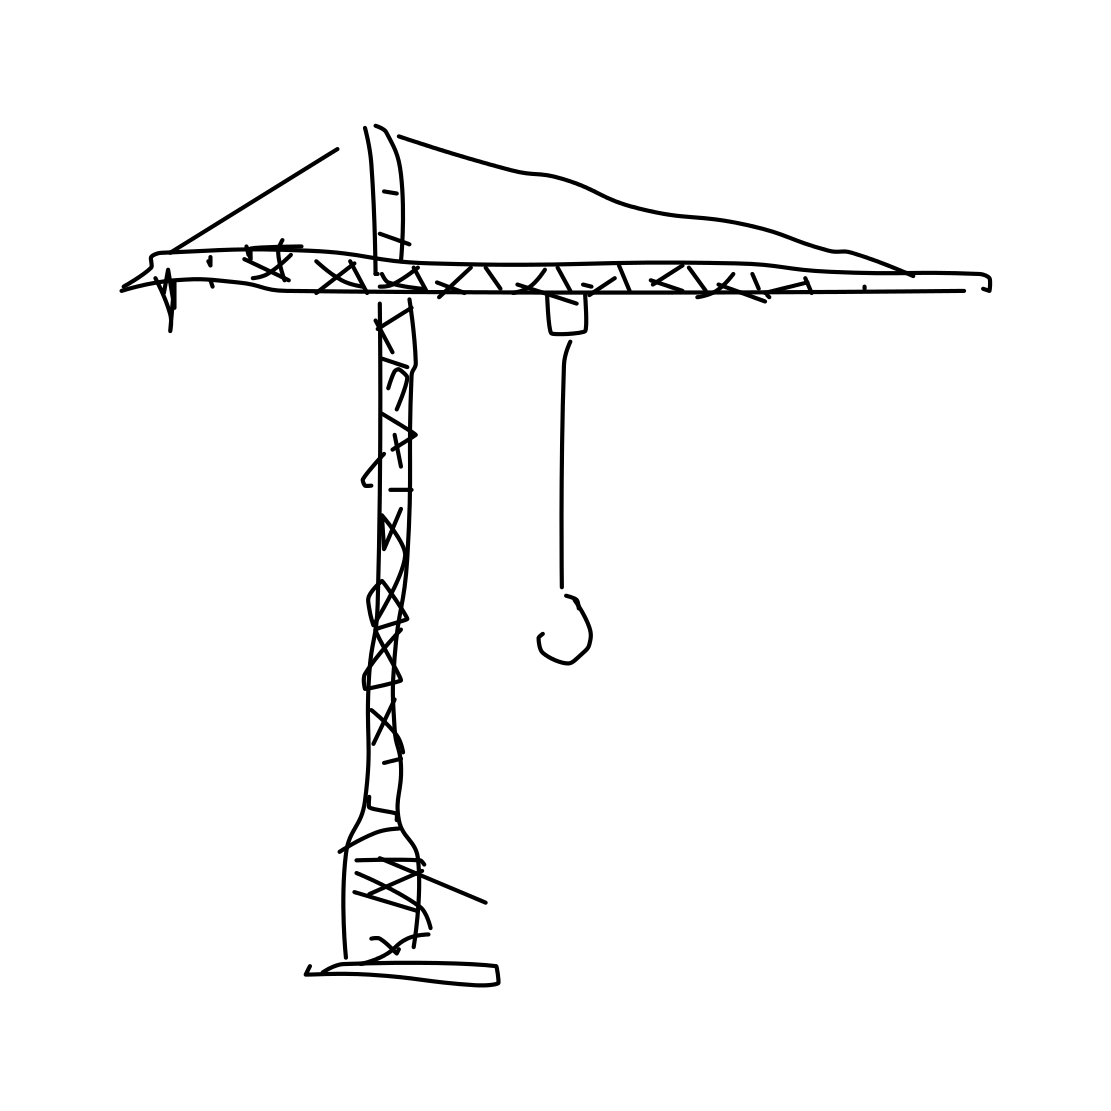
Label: crane (machine)